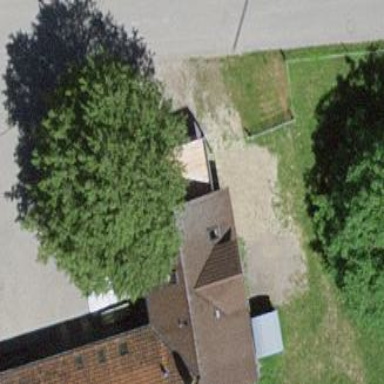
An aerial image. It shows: Garage.